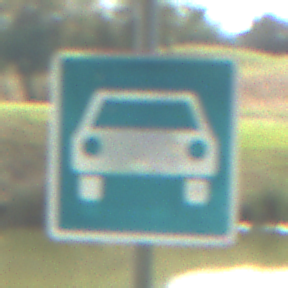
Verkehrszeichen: Kraftfahrstrasse
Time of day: MorningAfternoon
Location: Outdoor (Nature)
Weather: PartlyCloudy
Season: NotSpecified
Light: Natural